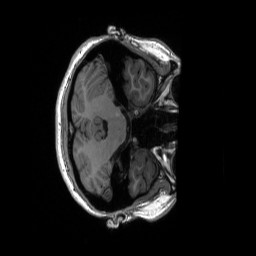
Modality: T1w
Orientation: axial
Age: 20
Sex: female
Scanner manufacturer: siemens
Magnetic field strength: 3 T
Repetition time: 2.53 s
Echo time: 0.0033 s